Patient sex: M
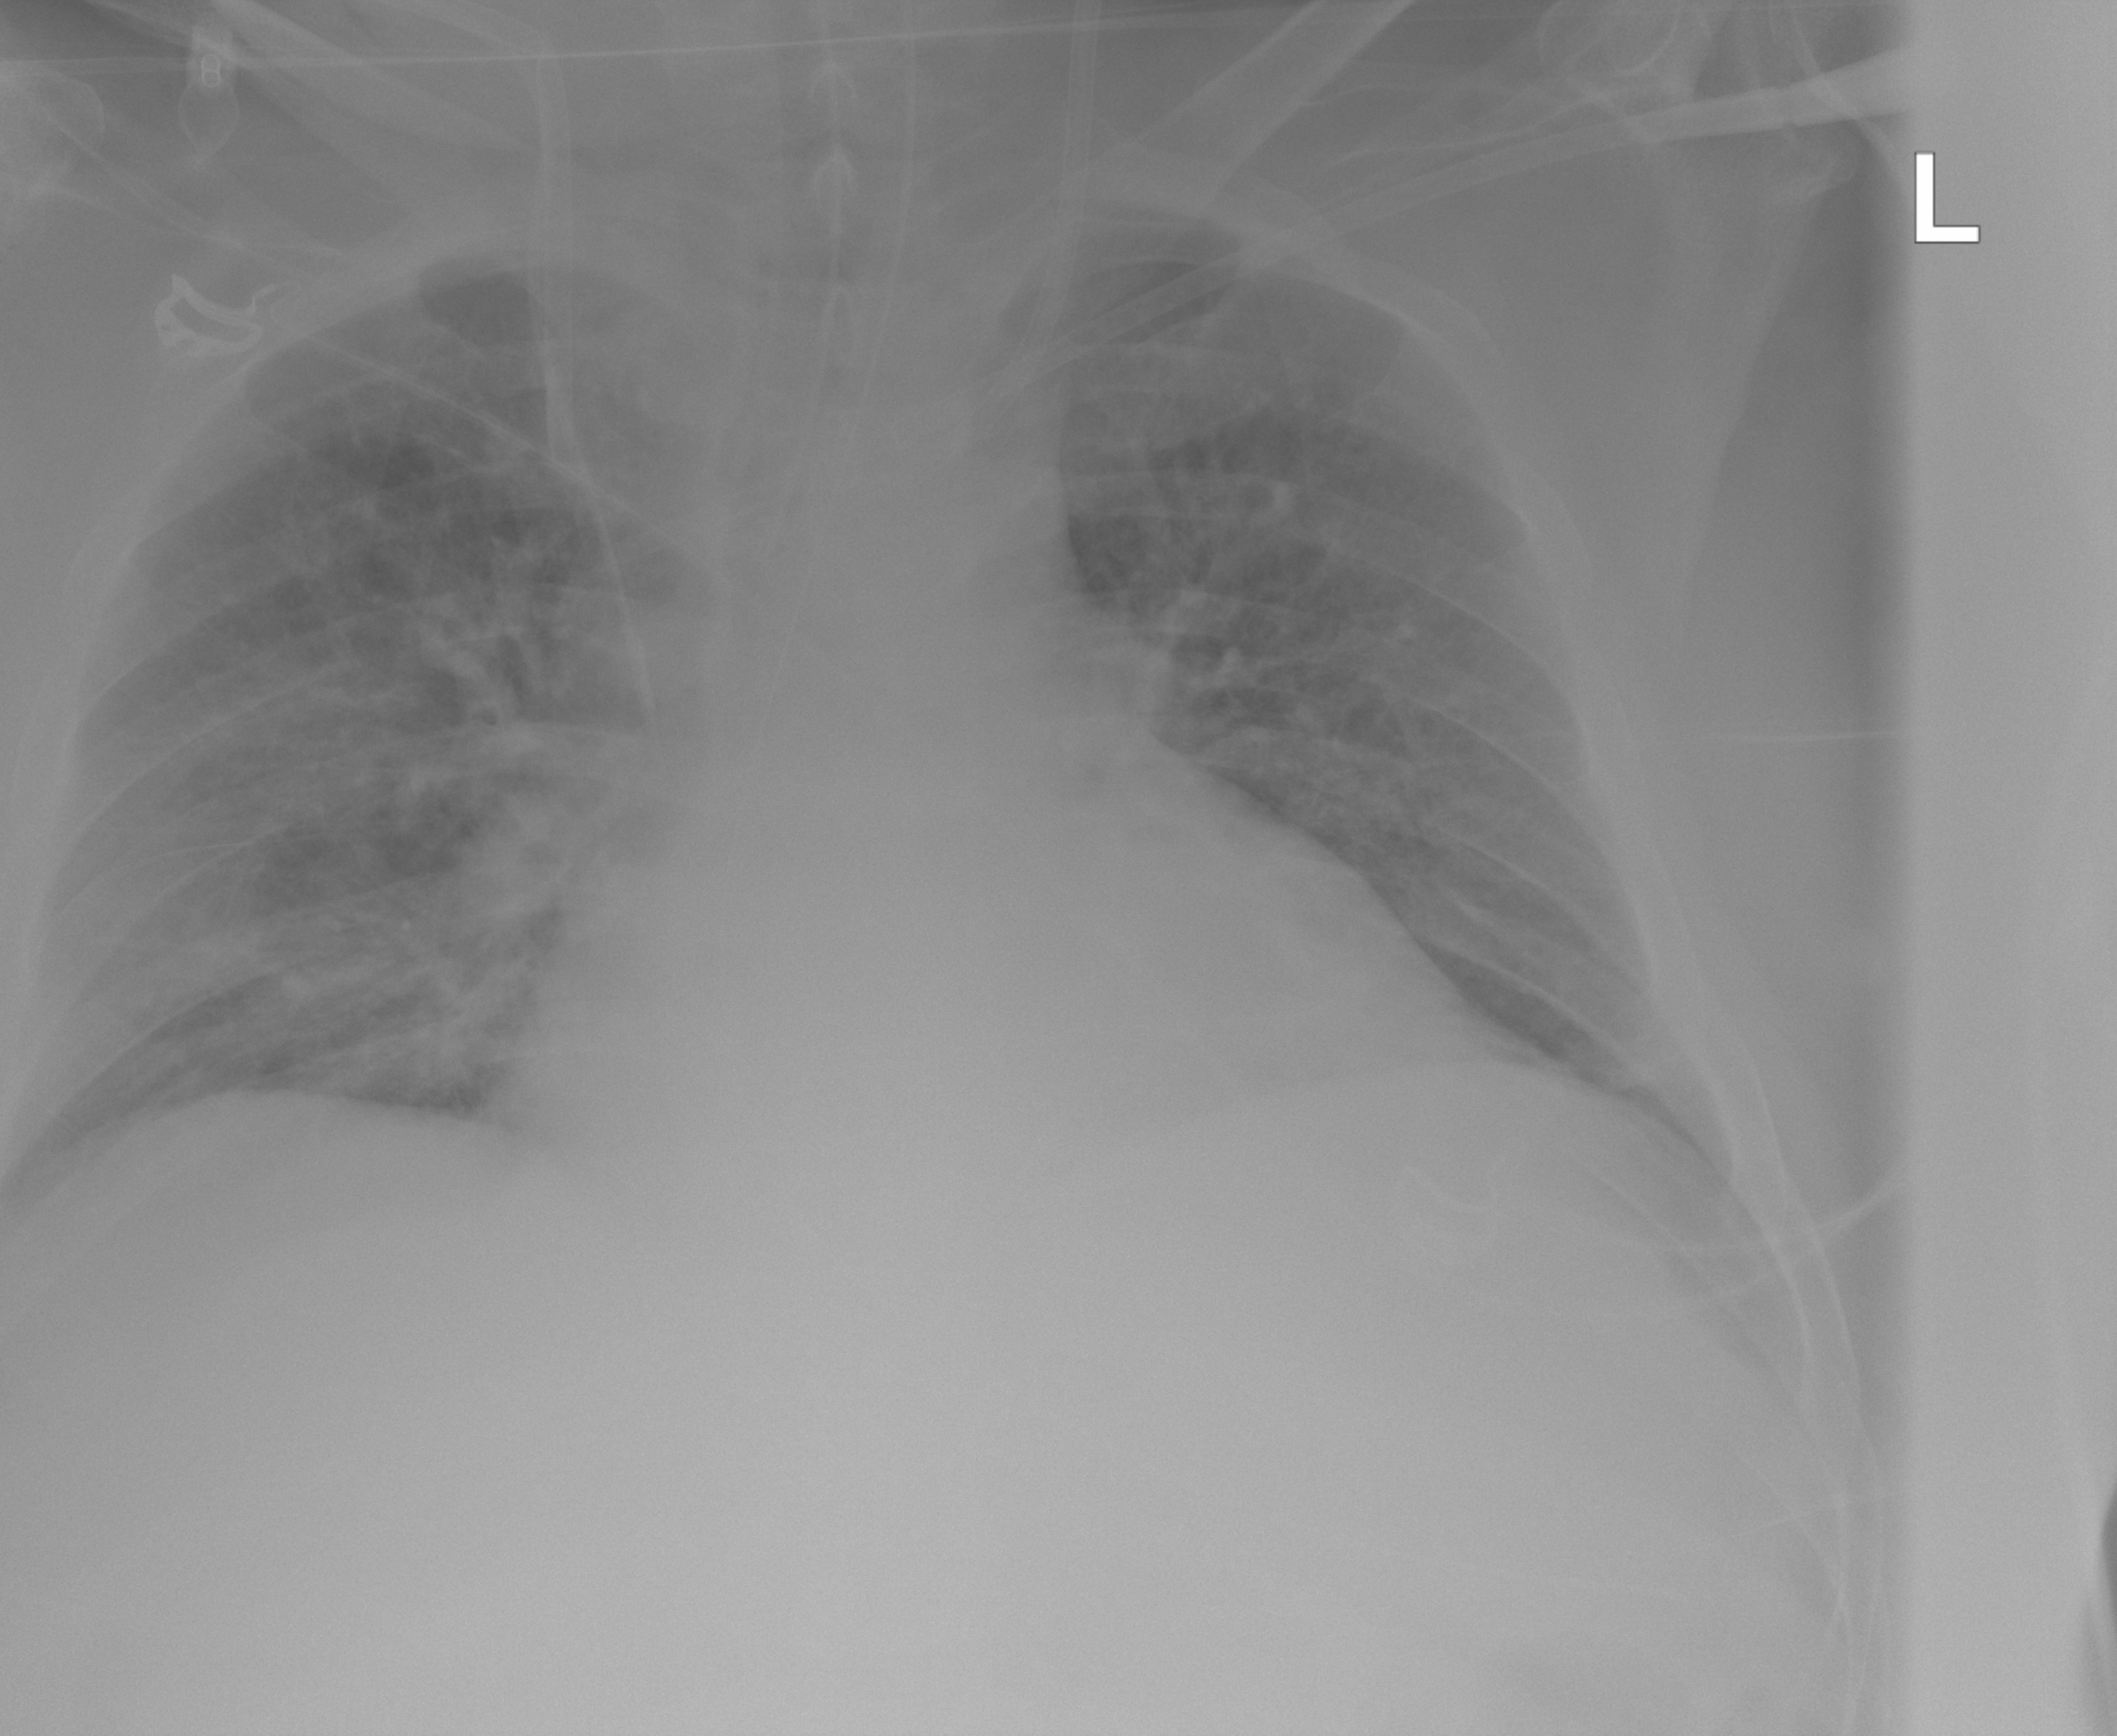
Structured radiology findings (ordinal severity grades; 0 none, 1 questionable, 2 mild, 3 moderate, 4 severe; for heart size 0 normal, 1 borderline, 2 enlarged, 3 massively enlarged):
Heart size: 2
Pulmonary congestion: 1
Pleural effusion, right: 0
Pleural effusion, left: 0
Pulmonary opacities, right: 0
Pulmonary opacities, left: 0
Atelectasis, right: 0
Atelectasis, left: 0